You are looking at the unprocessed time series of a bearing vibration snapshot. What is the most likely bearing condition (normal, inner_race, outer_race, ball)?
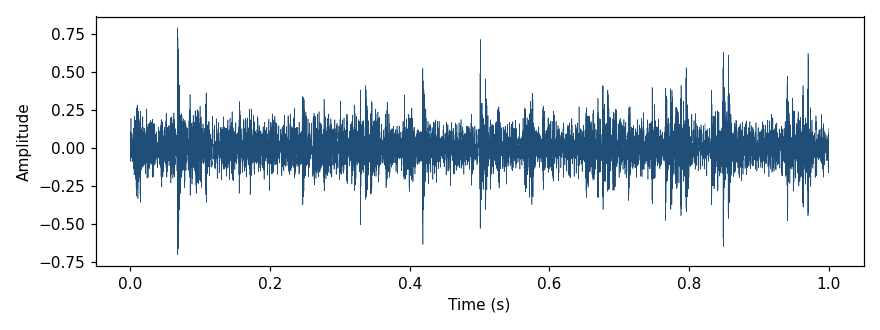
Answer: ball